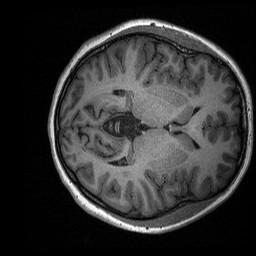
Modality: T1w
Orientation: axial
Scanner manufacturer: siemens
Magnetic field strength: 3 T
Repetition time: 2.3 s
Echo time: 0.00226 s